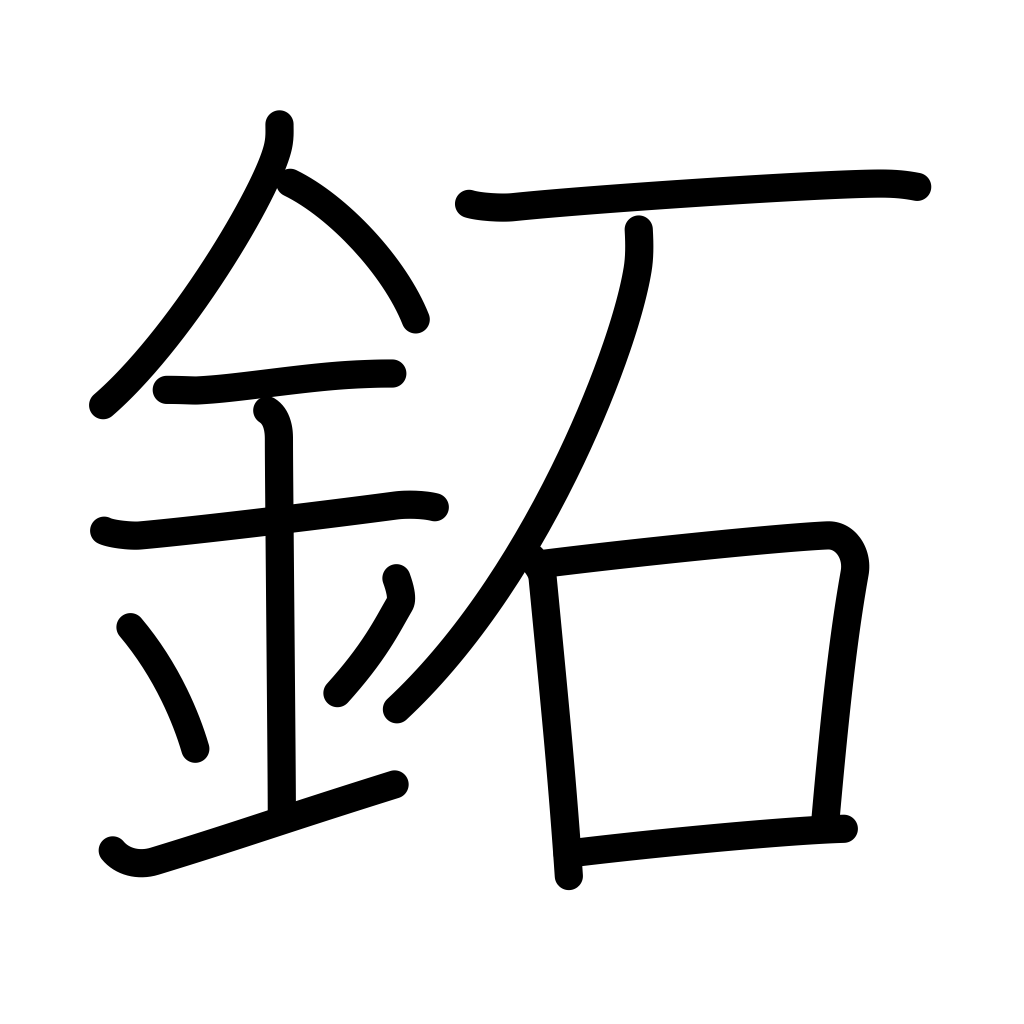
Meaning: brass